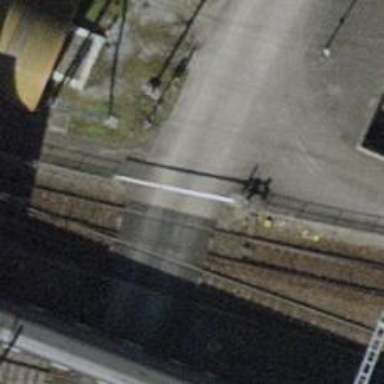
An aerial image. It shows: Lift gate barrier.